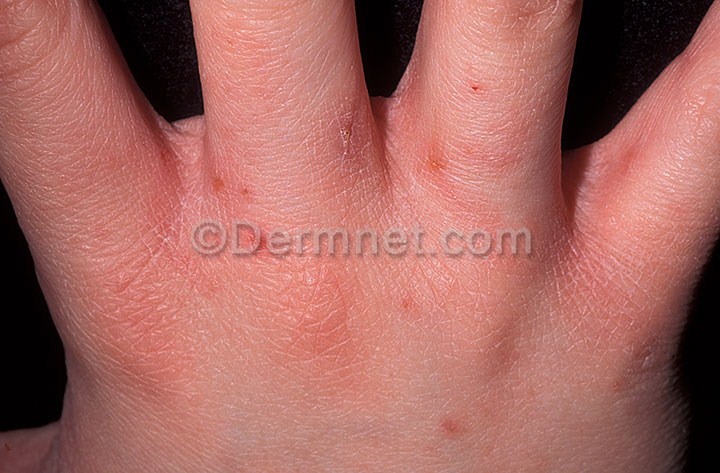
Disease: Scabies Lyme Disease and other Infestations and Bites